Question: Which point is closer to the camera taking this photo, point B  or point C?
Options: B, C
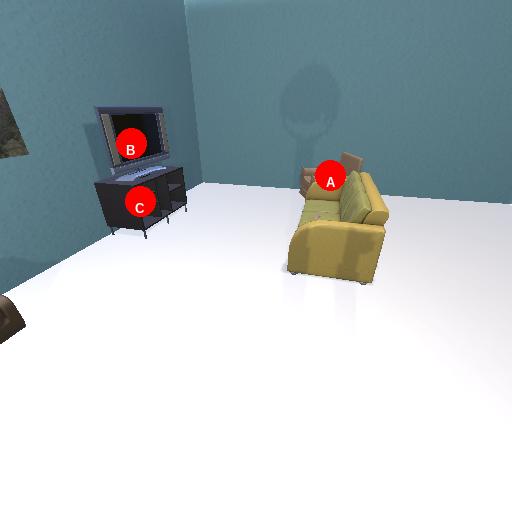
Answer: B